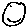
Label: smiley face